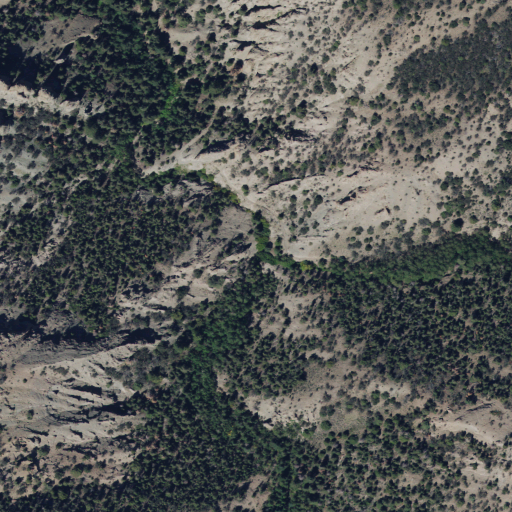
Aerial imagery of valley in Utah named Jones Corral Draw containing evergreen forest and shrub